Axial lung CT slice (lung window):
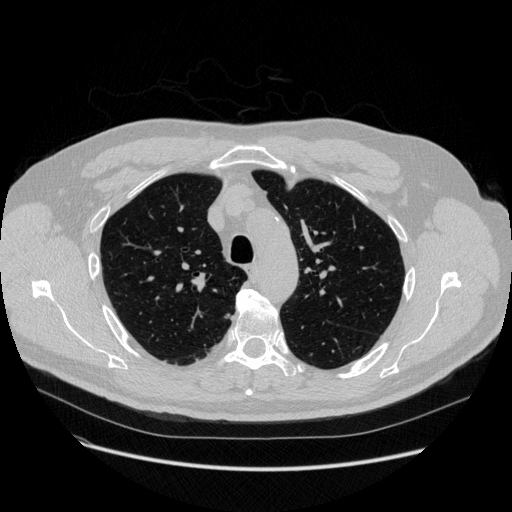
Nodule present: yes
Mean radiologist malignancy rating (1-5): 2.667